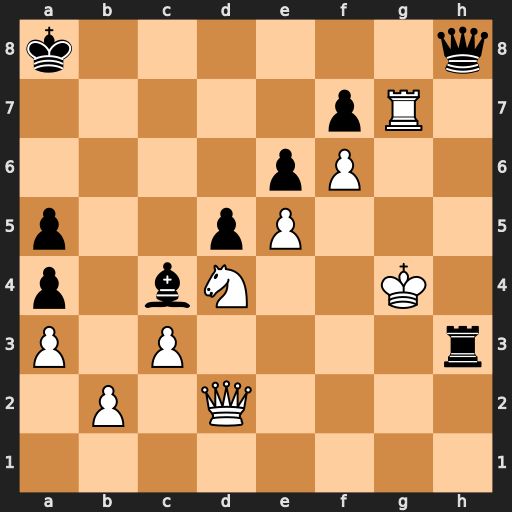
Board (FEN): k6q/5pR1/4pP2/p2pP3/p1bN2K1/P1P4r/1P1Q4/8
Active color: w
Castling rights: -
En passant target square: -
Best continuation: Qg5 Ka7 Rxf7+